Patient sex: M
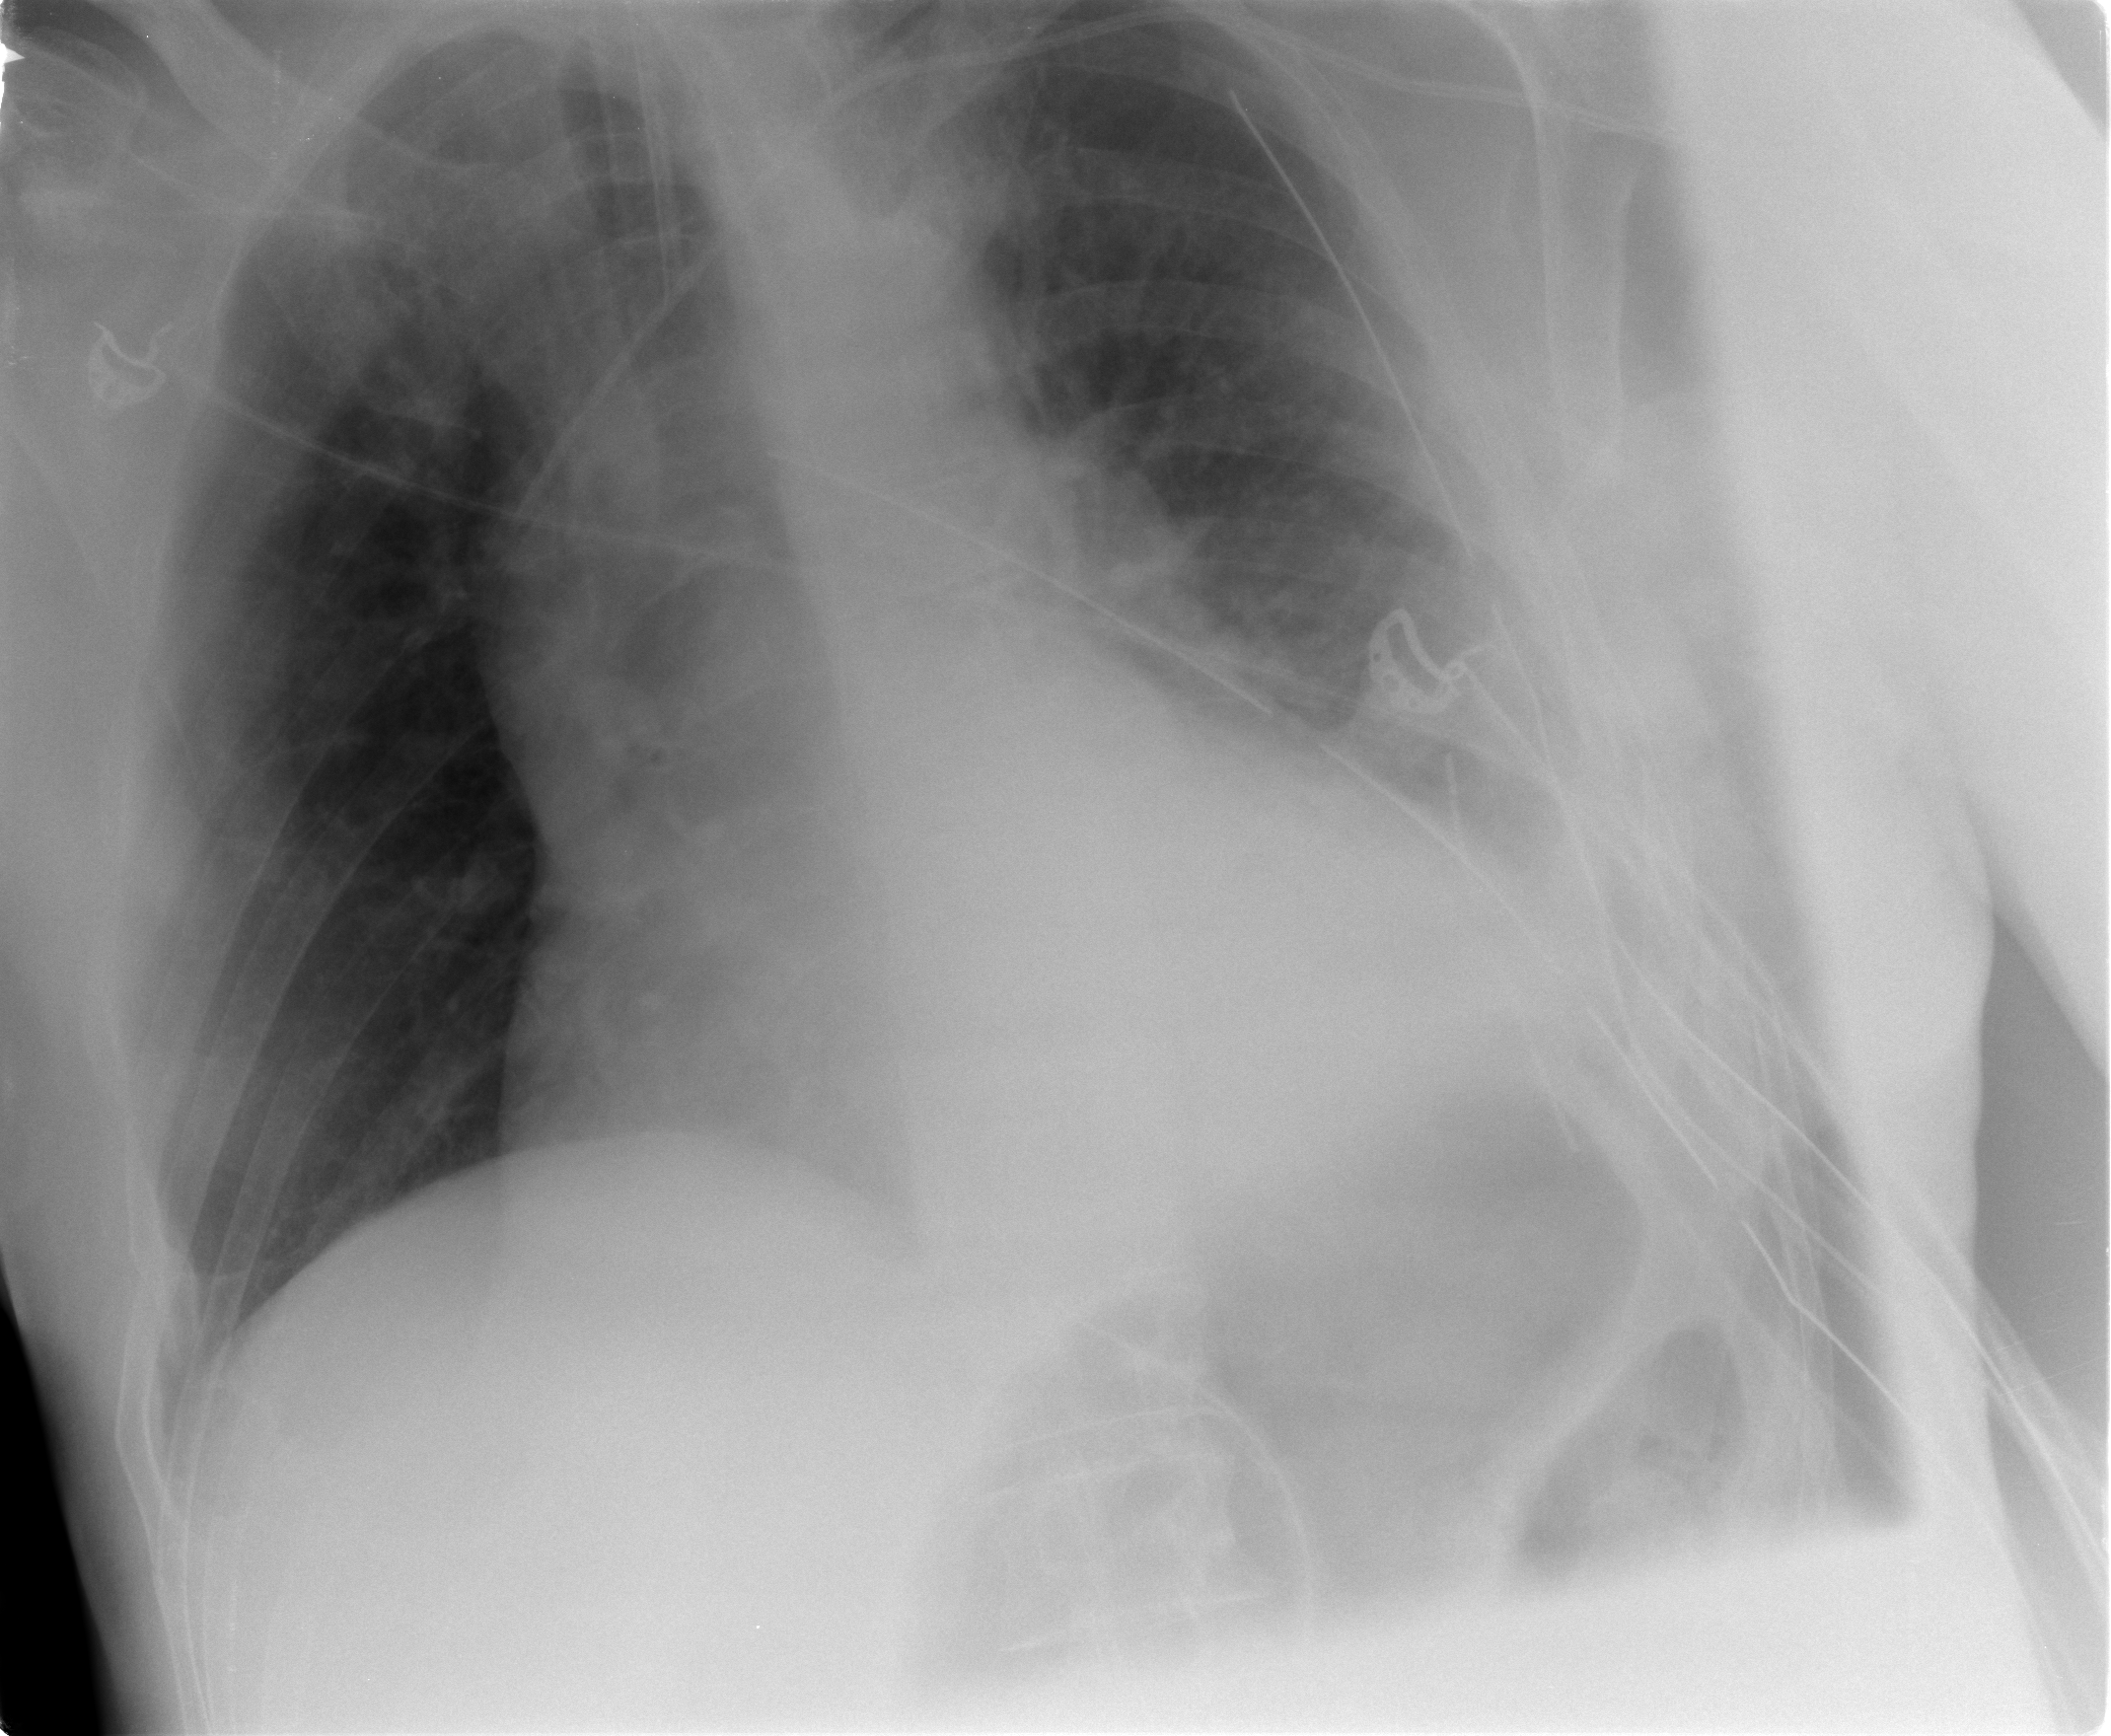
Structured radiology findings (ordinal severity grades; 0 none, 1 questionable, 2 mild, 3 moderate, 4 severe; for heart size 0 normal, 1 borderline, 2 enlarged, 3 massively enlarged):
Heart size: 2
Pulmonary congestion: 0
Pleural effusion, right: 0
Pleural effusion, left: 2
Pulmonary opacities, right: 0
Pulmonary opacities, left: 0
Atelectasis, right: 0
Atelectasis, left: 2